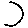
Label: moon